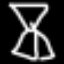
Label: hourglass